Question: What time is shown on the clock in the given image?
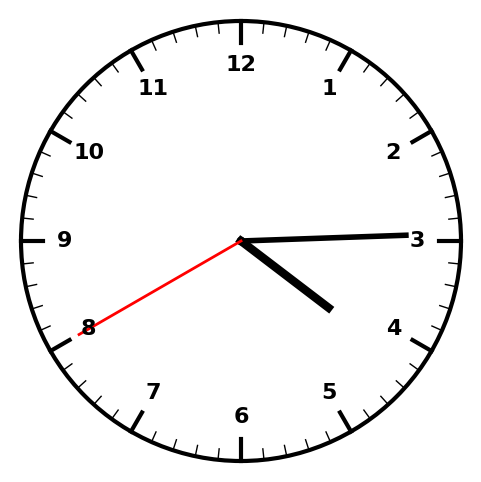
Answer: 04:14:40